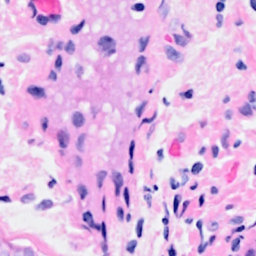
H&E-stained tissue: Breast